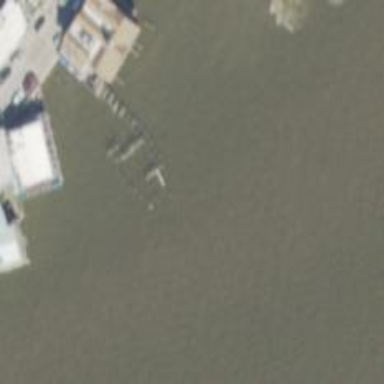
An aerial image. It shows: Man-made pier.